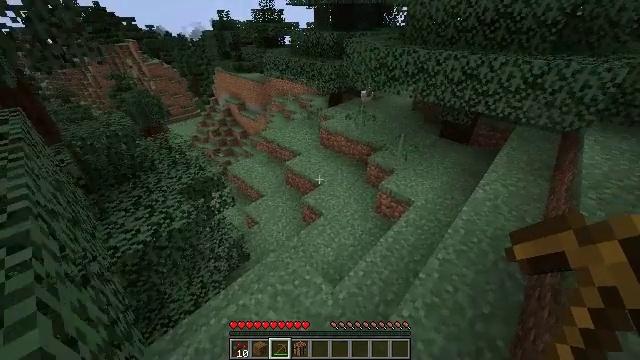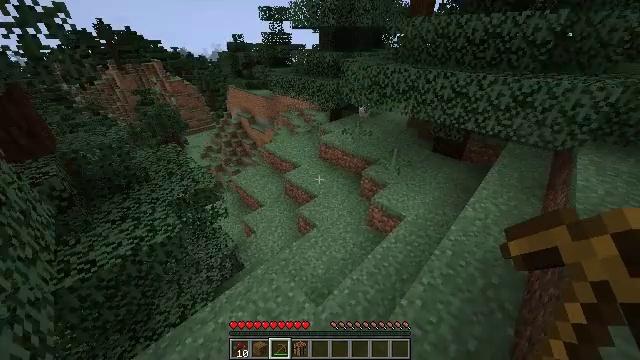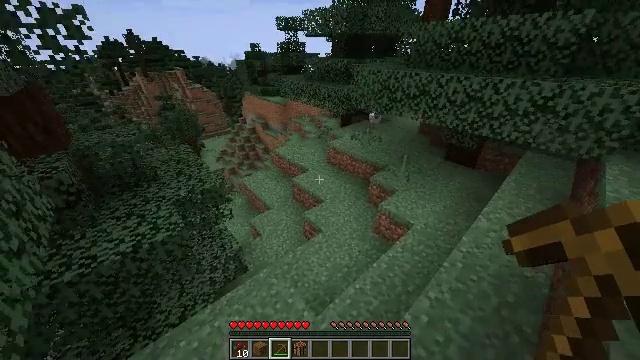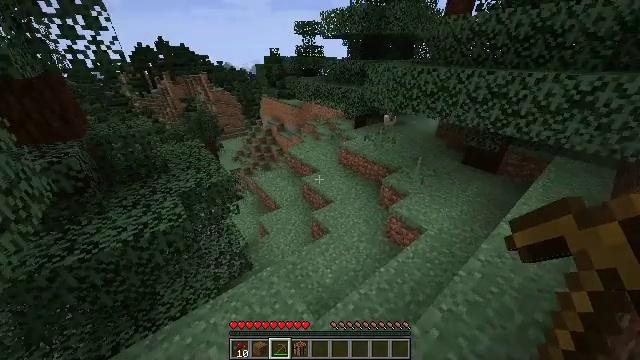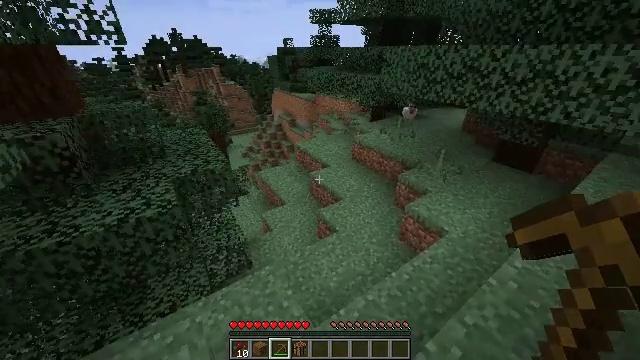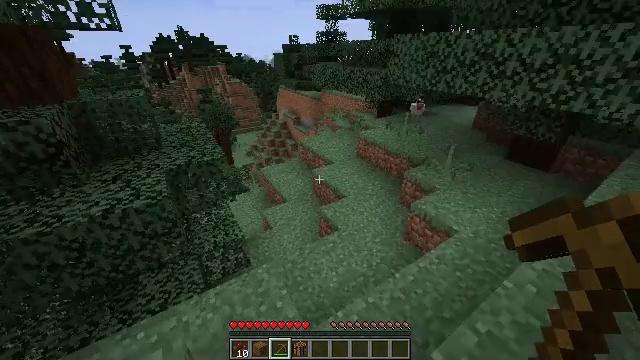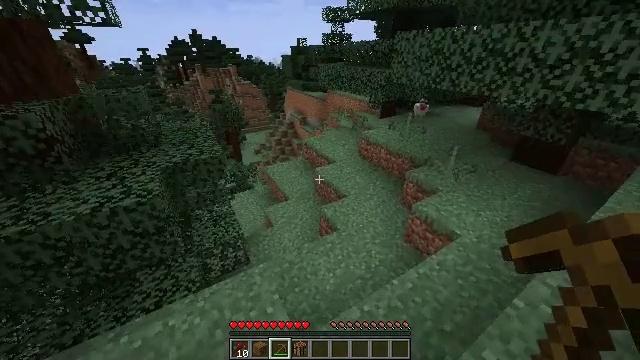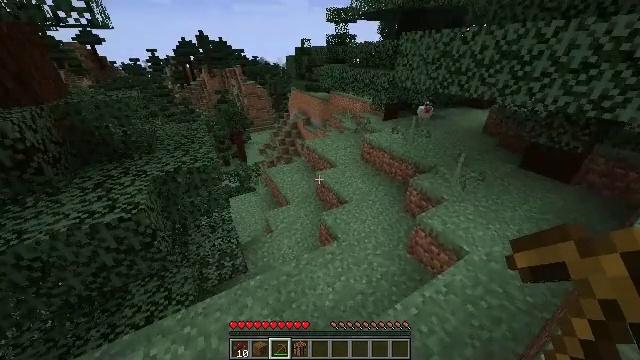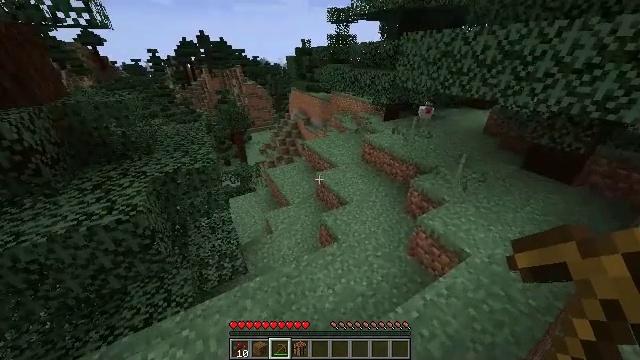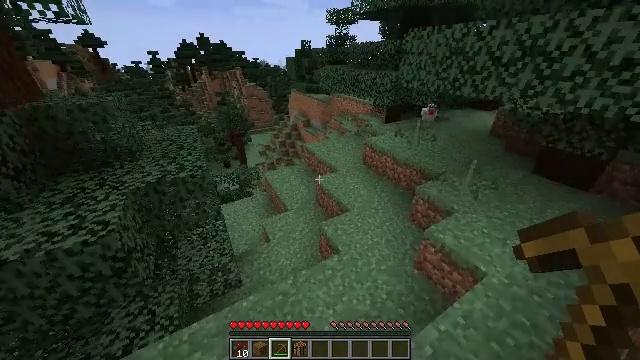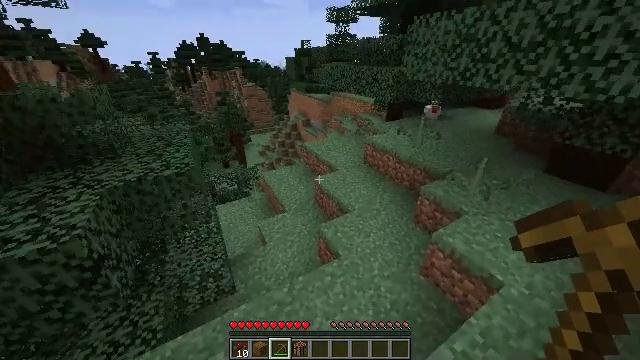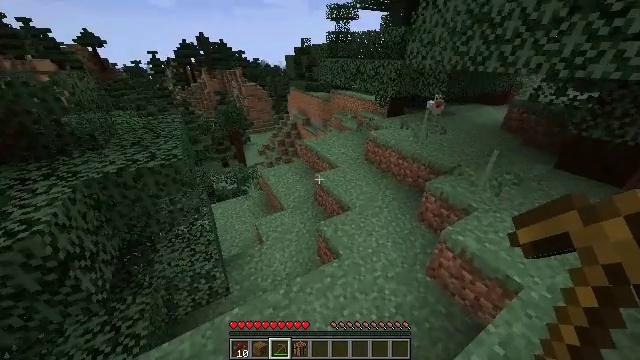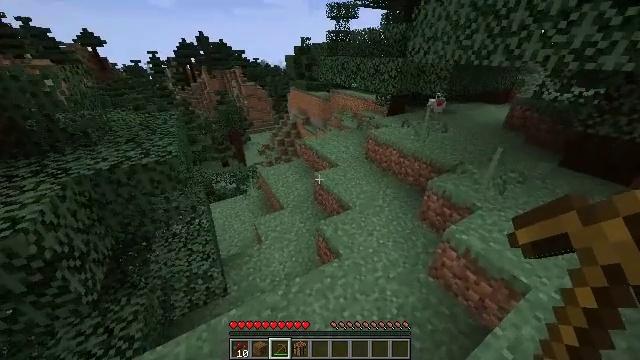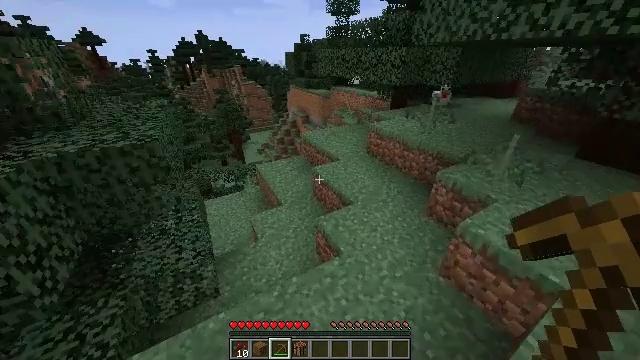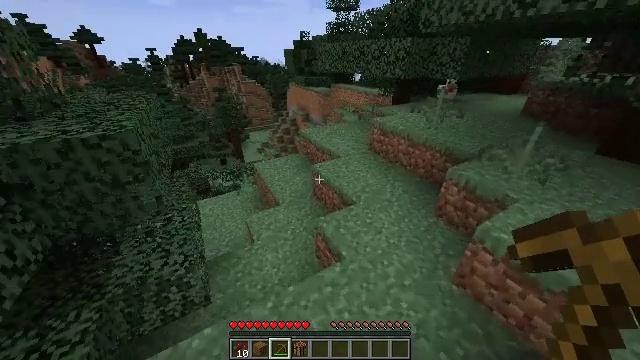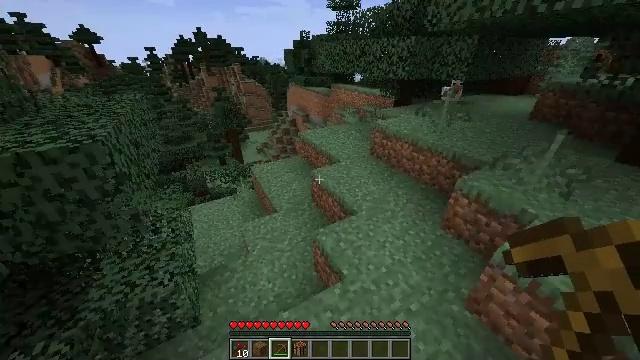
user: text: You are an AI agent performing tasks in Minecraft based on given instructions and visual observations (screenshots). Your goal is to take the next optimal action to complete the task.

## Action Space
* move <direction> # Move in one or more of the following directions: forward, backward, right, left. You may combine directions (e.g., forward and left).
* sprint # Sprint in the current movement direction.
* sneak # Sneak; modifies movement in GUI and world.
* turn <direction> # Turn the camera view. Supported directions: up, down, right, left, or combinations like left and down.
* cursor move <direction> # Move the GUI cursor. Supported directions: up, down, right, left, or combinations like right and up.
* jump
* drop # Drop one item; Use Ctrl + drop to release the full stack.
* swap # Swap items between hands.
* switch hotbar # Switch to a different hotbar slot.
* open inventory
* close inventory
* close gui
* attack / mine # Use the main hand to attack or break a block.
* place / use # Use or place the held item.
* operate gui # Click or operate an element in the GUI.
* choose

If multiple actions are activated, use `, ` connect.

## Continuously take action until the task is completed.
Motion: motion action
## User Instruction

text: Harvest sweet berries by mining the bush.
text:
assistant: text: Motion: move forward and move right, sprint, turn left and up
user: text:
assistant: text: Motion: move forward and move right, sprint, turn left and up
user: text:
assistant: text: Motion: move forward, sprint, turn left
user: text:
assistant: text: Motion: move forward, sprint, turn left
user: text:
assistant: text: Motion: move forward, sprint, turn left
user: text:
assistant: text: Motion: move forward, sprint, turn left
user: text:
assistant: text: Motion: move forward, sprint, turn left
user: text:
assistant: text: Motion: move forward, sprint
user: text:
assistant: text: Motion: move forward, sprint
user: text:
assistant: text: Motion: move forward, sprint
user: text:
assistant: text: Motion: move forward, sprint
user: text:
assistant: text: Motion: move forward, sprint
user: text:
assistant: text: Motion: move forward, sprint
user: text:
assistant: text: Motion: move forward, sprint
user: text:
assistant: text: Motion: move forward, sprint
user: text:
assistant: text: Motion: move forward, sprint
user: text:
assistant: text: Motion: move forward, sprint
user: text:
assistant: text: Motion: move forward, sprint
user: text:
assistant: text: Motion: move forward, sprint
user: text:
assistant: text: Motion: move forward, sprint
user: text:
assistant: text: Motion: move forward, sprint
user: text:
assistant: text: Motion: move forward, sprint
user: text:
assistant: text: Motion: move forward, sprint
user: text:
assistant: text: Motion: move forward, sprint
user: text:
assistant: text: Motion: move forward, sprint, turn left
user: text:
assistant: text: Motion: move forward, sprint, turn left
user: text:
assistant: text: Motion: move forward, sprint, turn left
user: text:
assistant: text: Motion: move forward, sprint, turn left
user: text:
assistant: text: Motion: move forward, sprint, turn left
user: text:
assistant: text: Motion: move forward, sprint